Chest X-ray. View position: PA
Patient age: 25
Patient sex: M
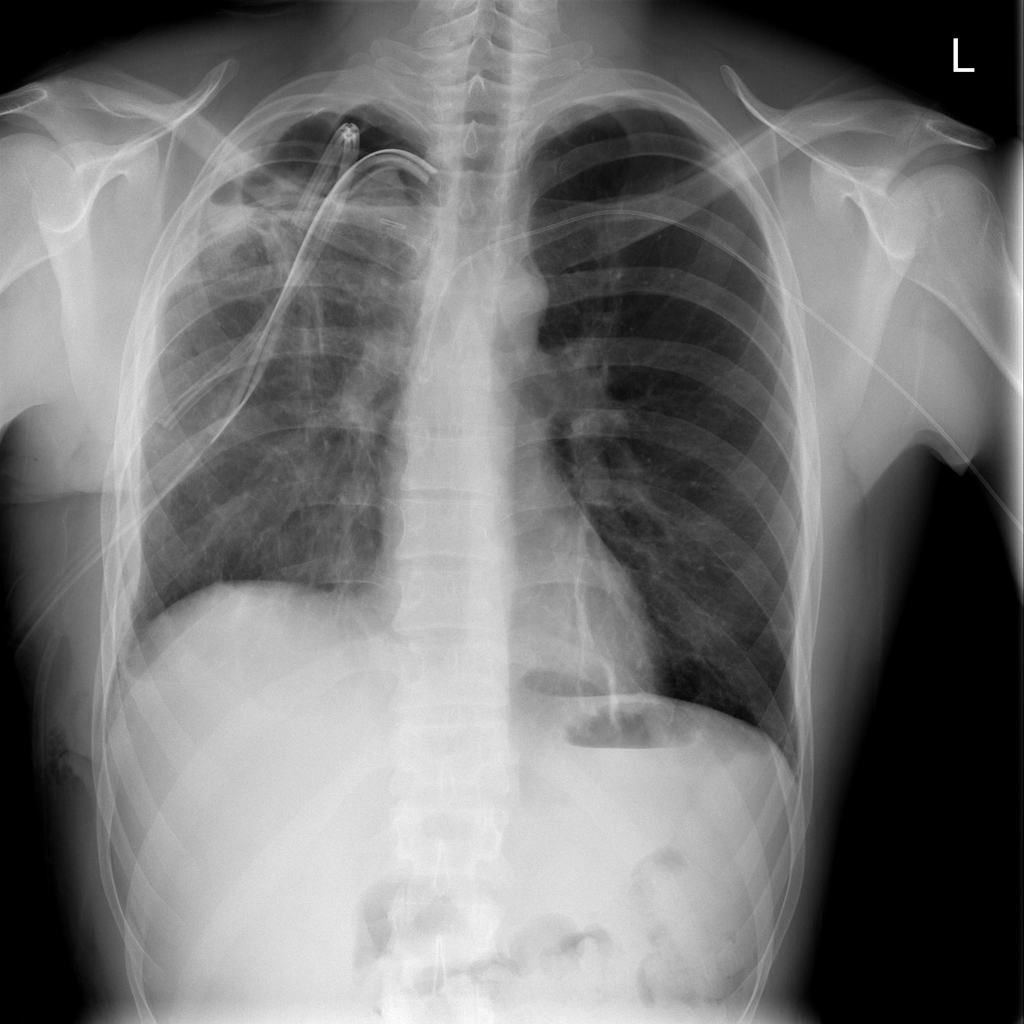
Finding: Pneumothorax